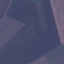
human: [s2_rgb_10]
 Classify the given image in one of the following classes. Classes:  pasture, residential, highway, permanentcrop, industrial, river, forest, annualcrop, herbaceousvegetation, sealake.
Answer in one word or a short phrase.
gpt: AnnualCrop